Interaction volume radius: 5 \u00c5
Interaction volume height: 25 \u00c5
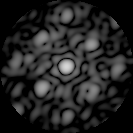
Disorder parameter: 0.4438